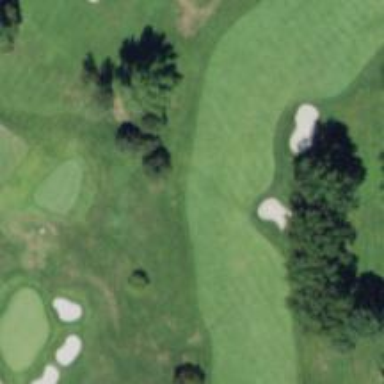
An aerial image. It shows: View of golf hole.